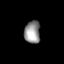
Tissue: lung
Cell type: Others
Senescence score: 0.6643
Nuclear area (px): 349
Mean DAPI intensity: 147.467